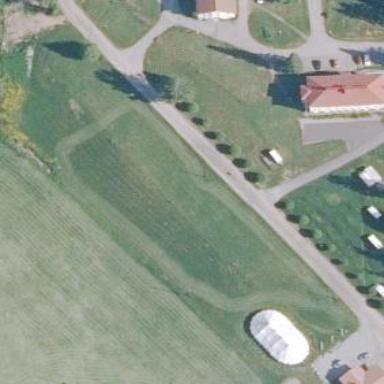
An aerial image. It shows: Open area covered with grass.